Question: I've tried installing the EGit plugin on Eclipse with this link: <URL>
I chose both, the 'Eclipse Git Team Provider' and 'JGit' and hit on next. Then, the window says 'The operation cannot be completed. See the details.'.
This is the window:

The error lines say:
I really don't know what is going on, but I want to get this to work so badly. Thanks in advance for everyone's support!
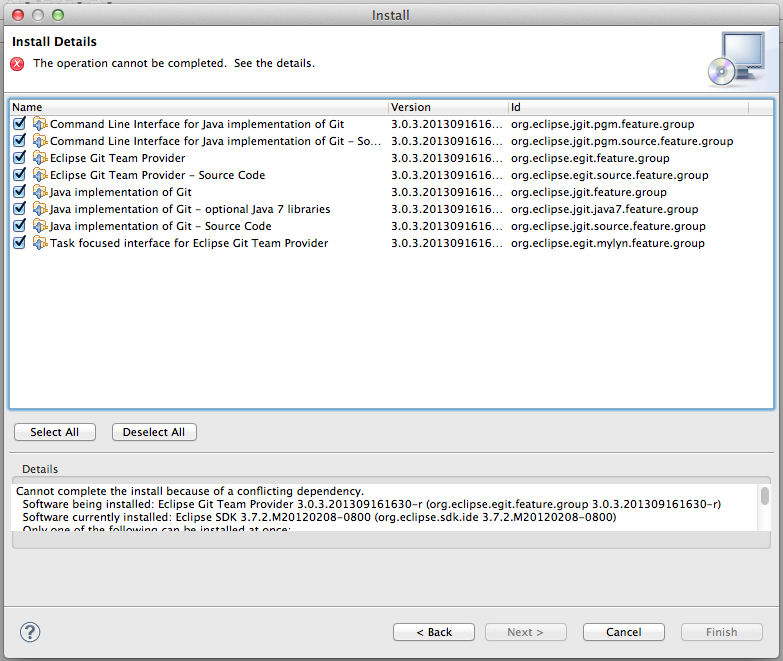
Answer: From the error message it looks like you are using Eclipse 3.7 (which is about 2 years old at the time of writing this answer).
EGit 3.0 requires at least Eclipse 3.8.2 or Eclipse 4.2.2, see <URL> in the FAQ.
So the solution is to upgrade to a recent version of Eclipse, see <URL>.